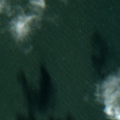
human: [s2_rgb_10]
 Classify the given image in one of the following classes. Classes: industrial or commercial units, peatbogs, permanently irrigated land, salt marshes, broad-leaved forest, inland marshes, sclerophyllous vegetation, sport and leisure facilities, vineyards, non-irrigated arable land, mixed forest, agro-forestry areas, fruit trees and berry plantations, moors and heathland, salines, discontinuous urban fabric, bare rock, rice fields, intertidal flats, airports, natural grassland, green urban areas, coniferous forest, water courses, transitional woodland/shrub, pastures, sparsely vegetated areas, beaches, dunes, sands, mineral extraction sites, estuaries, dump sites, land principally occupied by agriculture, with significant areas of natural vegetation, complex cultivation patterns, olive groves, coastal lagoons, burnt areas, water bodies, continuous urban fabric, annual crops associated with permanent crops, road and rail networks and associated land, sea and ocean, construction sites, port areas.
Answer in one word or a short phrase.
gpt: sea and ocean